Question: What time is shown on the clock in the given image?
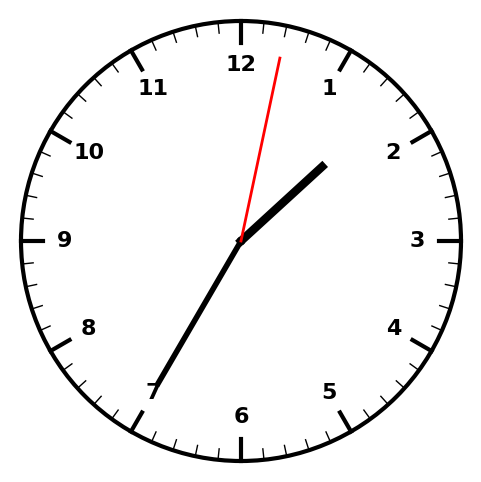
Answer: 01:35:02